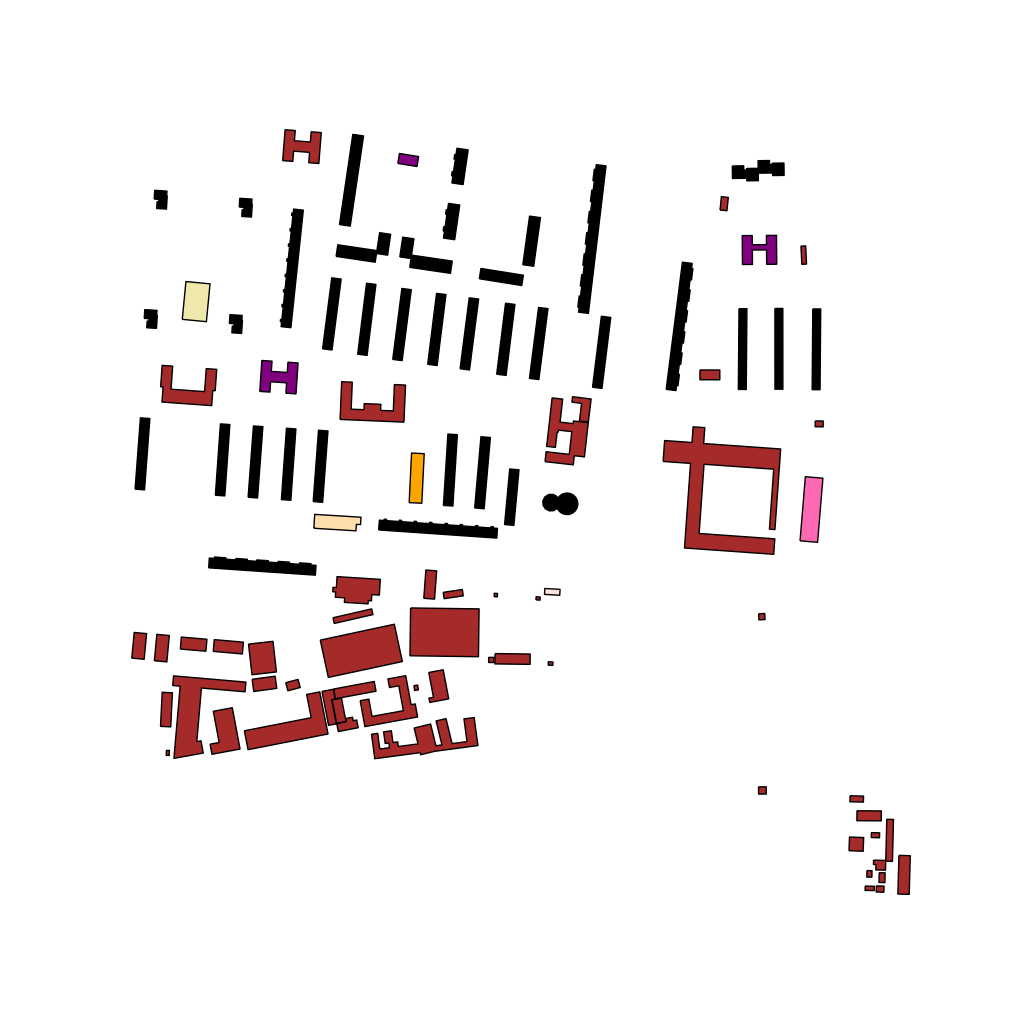
Tags: overhead vector_map, business, industrial, recreation, residential, special, modern, soviet, high_rise, individual_rise, low_rise, medium_rise, density_2, Building, Facility, Gas, Kinder, School, Supermkt, Uni, Ythsport, 1.0 km²